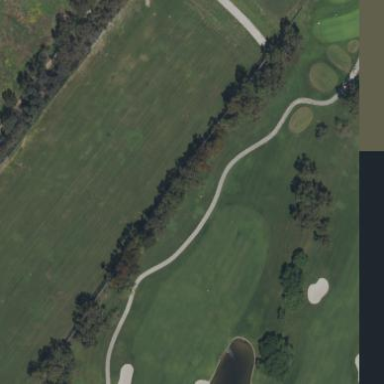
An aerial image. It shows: Golf driving range on grassy land designated for leisure activities.